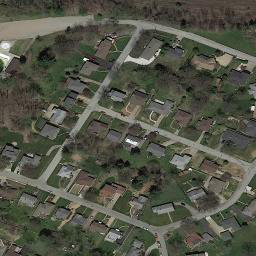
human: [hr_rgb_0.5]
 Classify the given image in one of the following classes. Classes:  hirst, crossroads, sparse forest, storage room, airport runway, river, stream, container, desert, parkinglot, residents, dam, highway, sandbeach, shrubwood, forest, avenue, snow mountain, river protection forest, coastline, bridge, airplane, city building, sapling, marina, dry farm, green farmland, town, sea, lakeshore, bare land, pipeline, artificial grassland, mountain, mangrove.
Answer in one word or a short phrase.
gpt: town